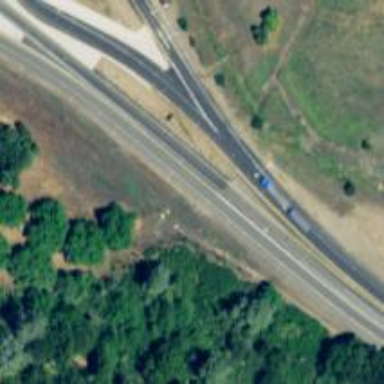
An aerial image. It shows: Asphalt trunk highway which is also expressway.